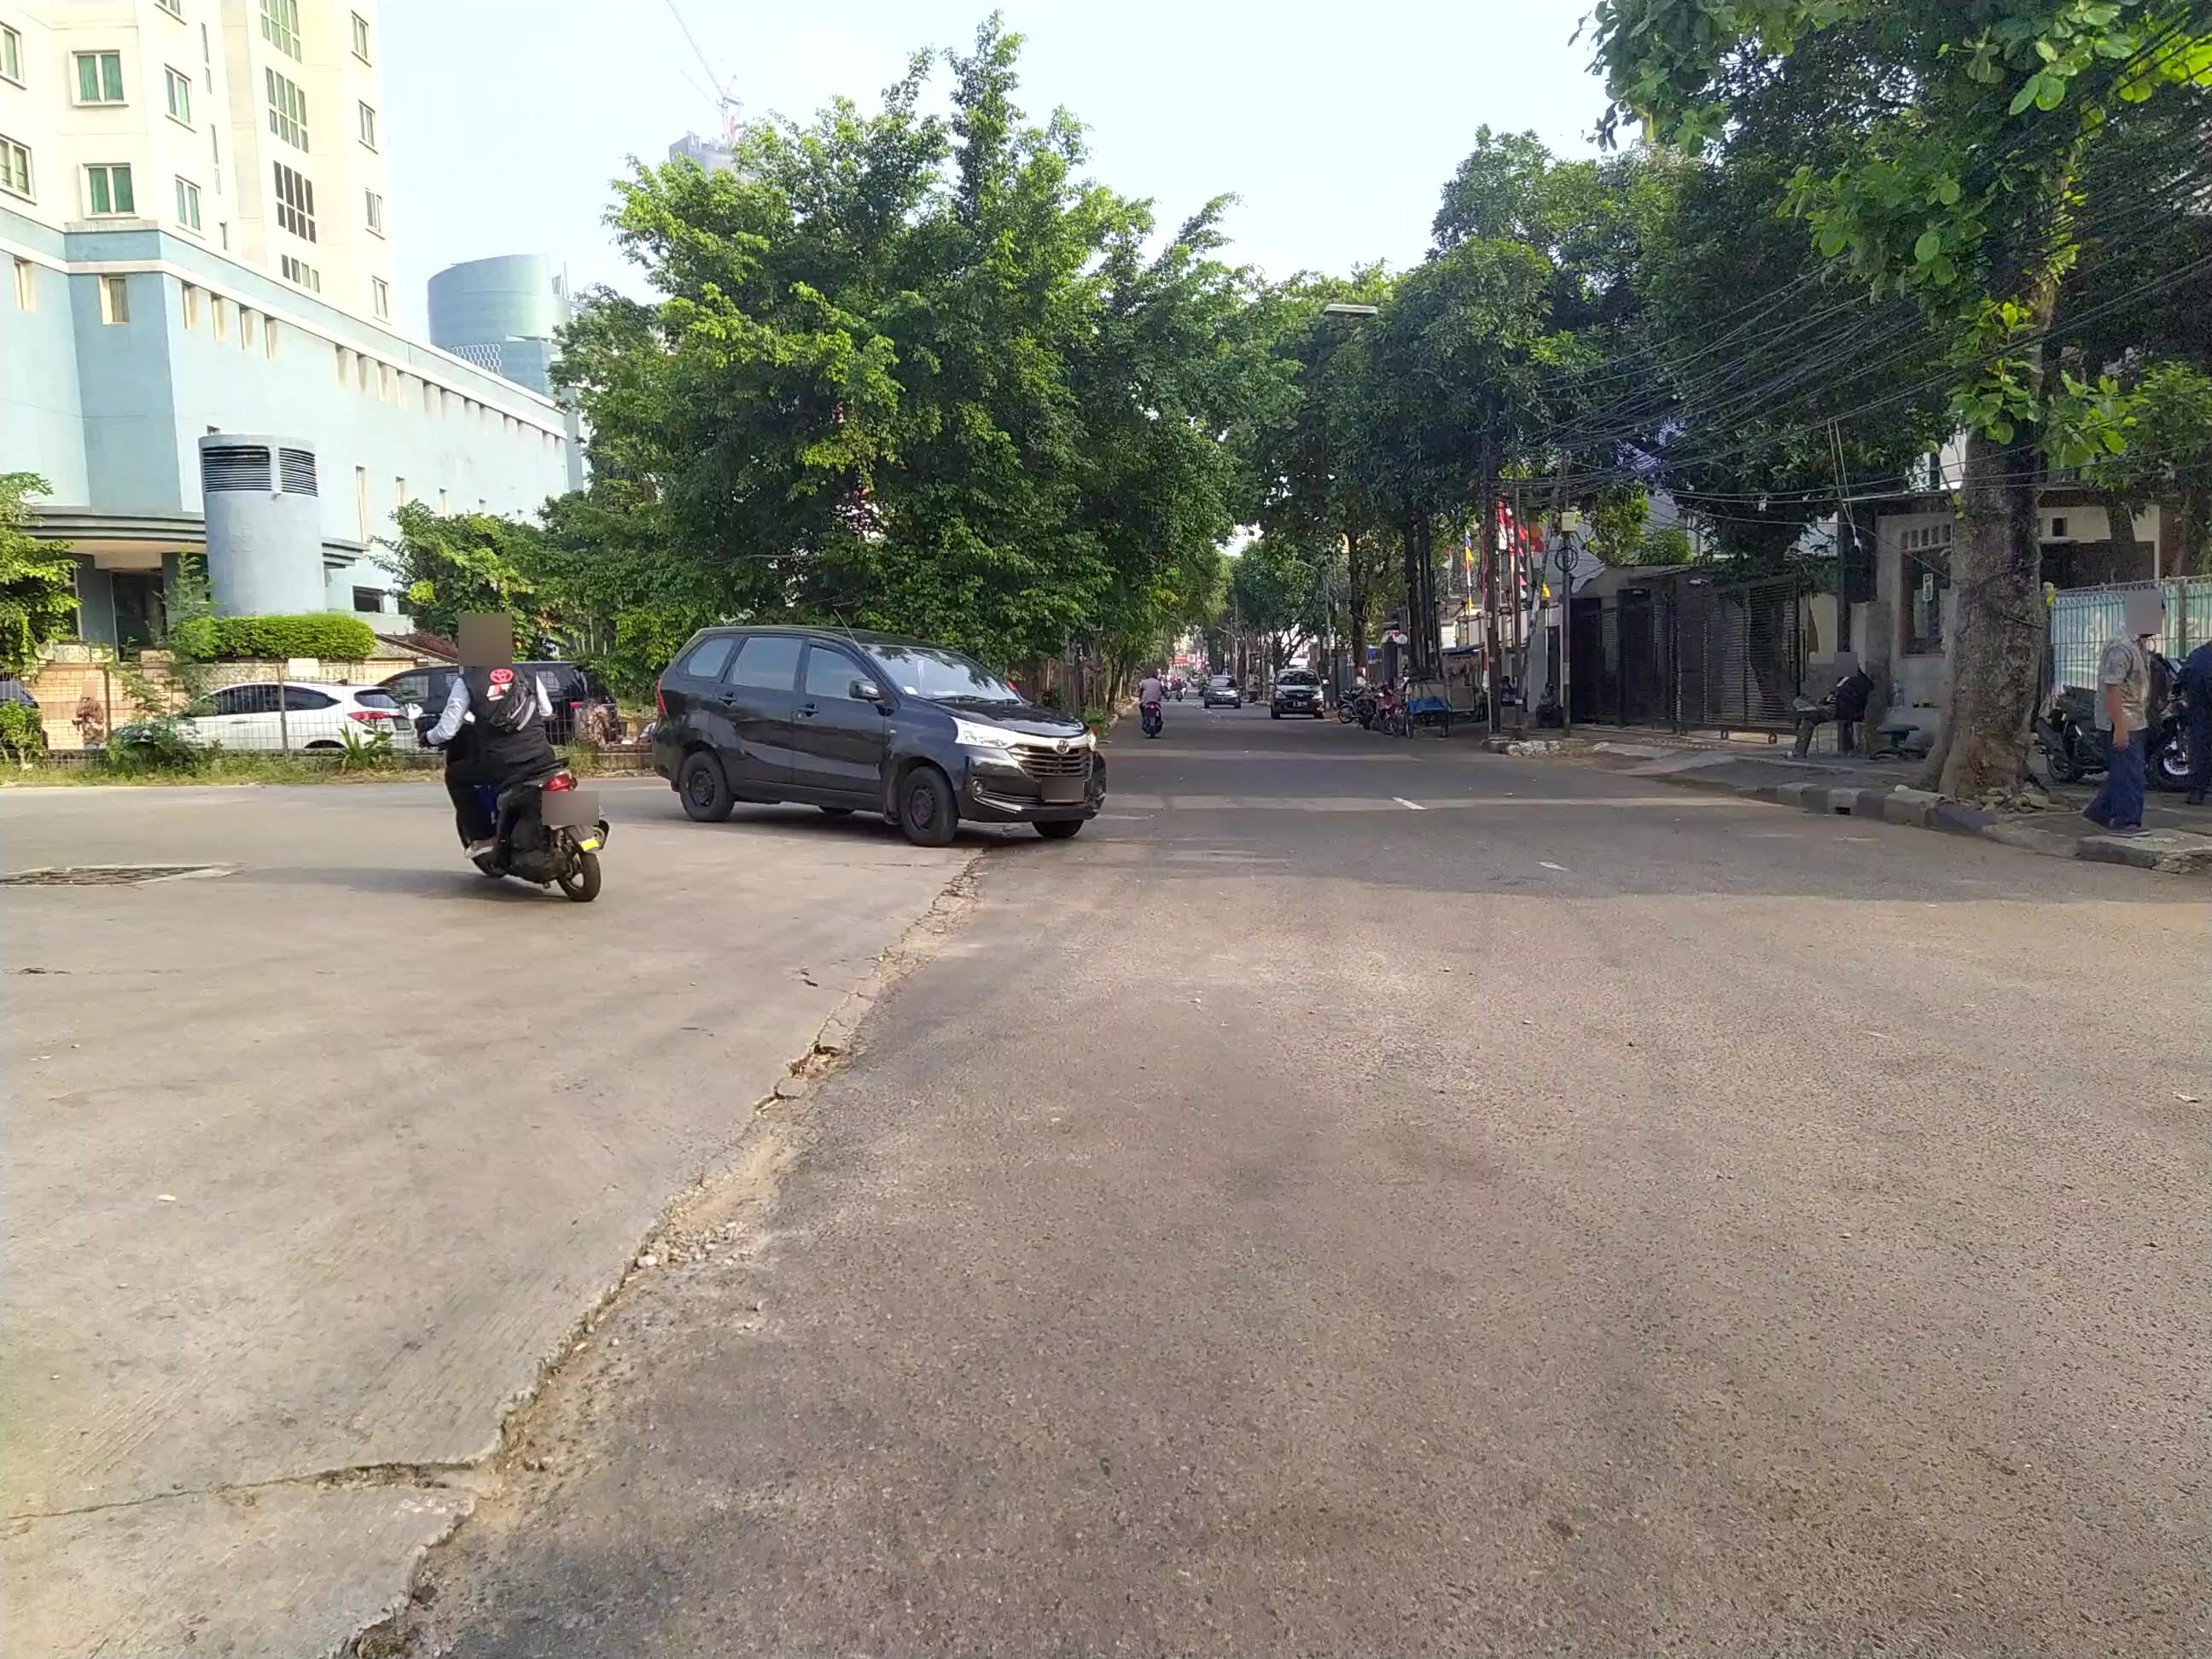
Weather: clear
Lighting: day
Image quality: good
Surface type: walking surface
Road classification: tertiary
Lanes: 1
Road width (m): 7
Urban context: urban centre
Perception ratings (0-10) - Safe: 5.92, Lively: 7.79, Beautiful: 8.02, Boring: 5.22, Depressing: 3.63, Wealthy: 4.4